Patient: sex M, age 74
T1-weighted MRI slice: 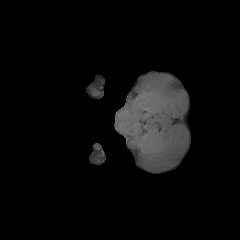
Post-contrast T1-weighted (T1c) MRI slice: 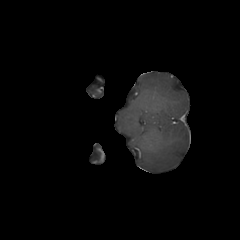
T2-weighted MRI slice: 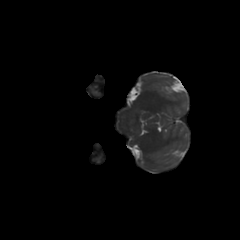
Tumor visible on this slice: no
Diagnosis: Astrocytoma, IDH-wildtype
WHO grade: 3